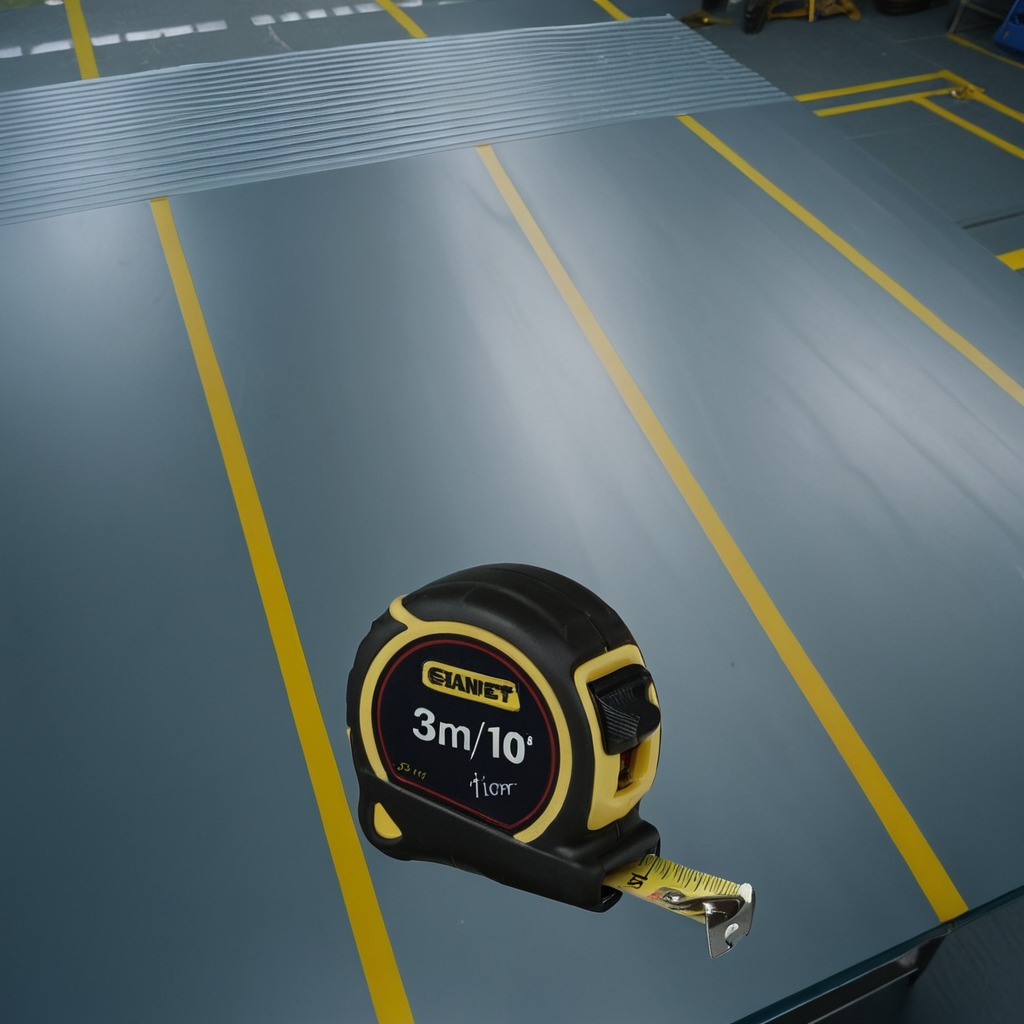
A measuring tape lies on a toolbox surface in an airplane hangar workshop 8K.